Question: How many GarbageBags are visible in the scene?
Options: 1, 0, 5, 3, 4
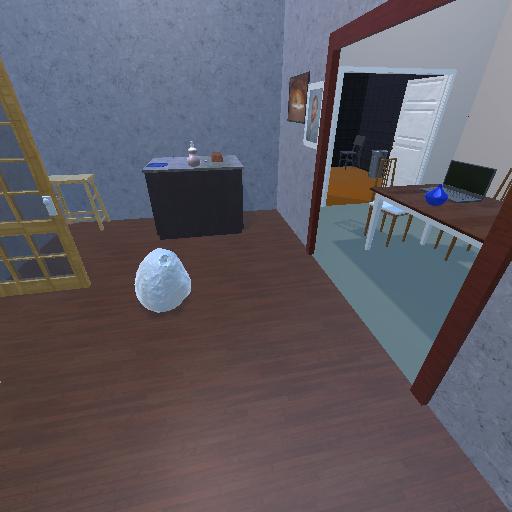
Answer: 1